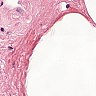
Metastatic tissue present: no